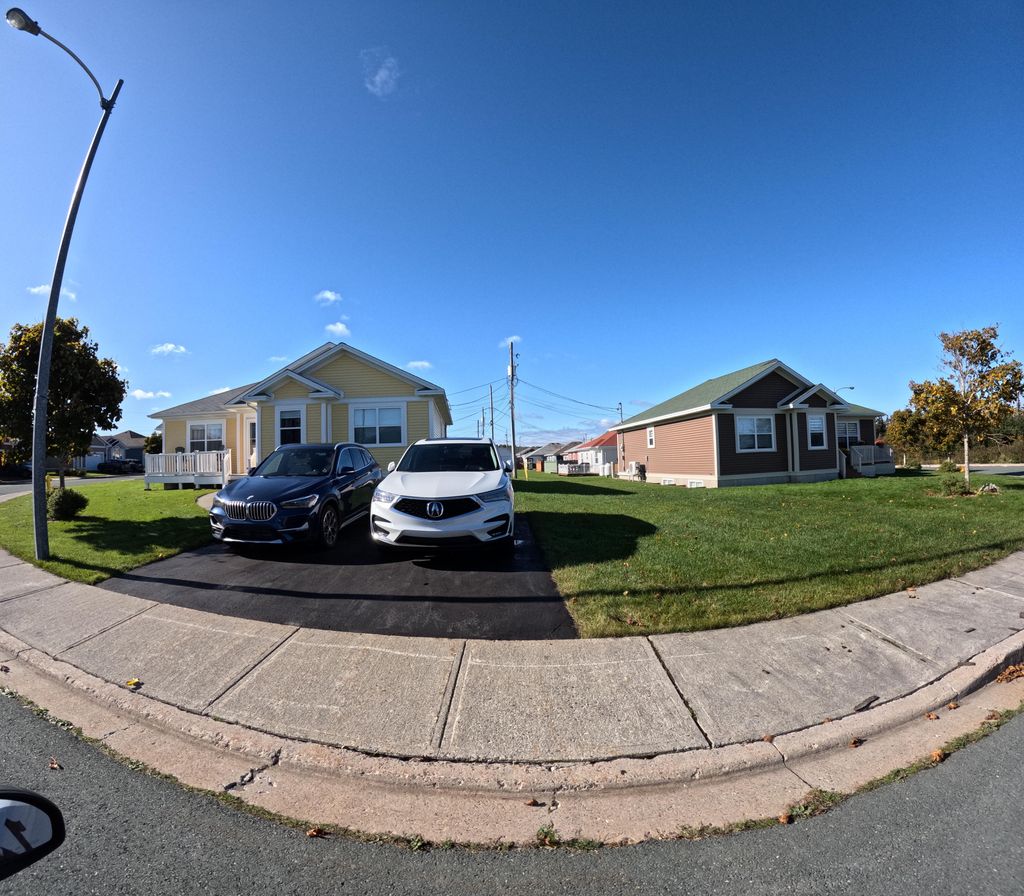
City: st_johns